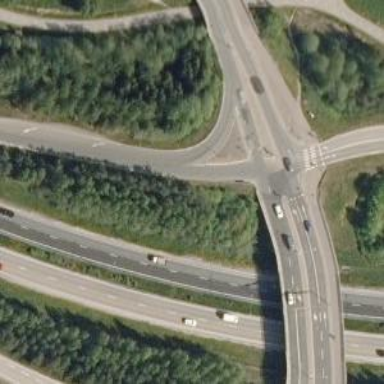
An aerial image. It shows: Trunk link road with asphalt surface.